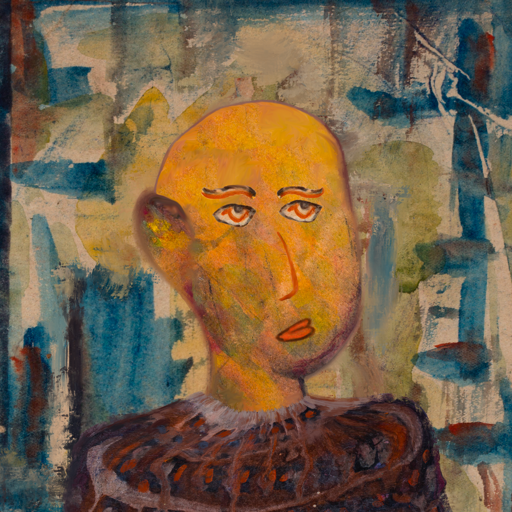
Background: Orphan, Head And Neck Side: Gypsy_Mother, Face Side: Experience, Bust: Hypocrite, Hair Side: Blank, Head Accessory: Blank, Second Necklace: Blank, Necklace: Blank, Baby: Blank